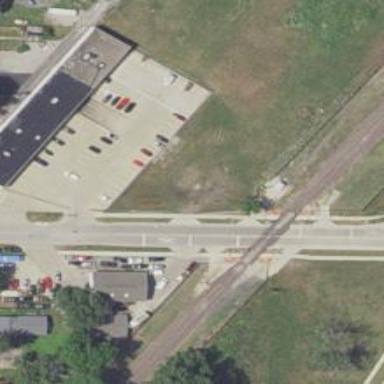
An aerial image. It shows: Railway crossing.